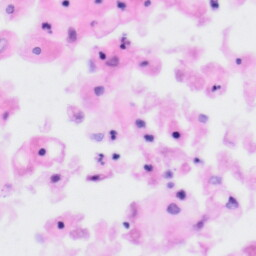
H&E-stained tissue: Tonsil